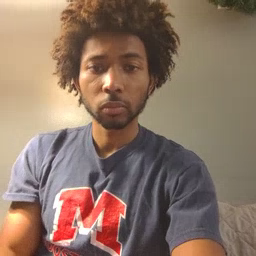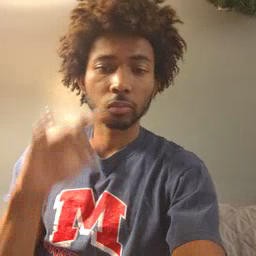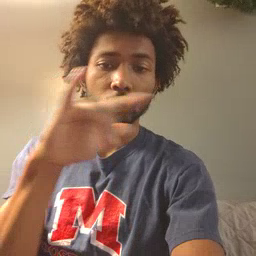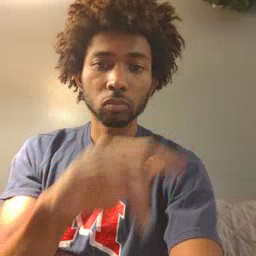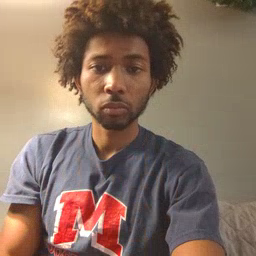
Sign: airplane